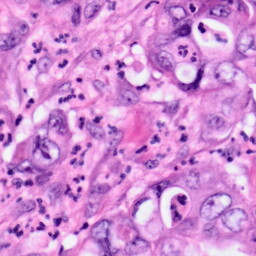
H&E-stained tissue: Pancreatic